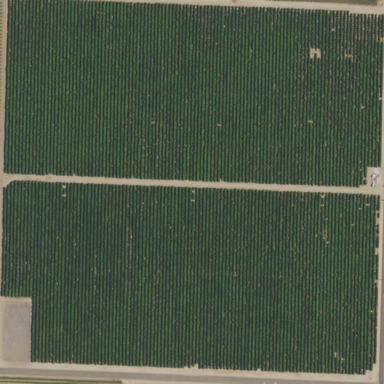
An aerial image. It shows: Beautiful vineyard in the countryside.